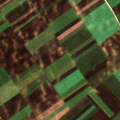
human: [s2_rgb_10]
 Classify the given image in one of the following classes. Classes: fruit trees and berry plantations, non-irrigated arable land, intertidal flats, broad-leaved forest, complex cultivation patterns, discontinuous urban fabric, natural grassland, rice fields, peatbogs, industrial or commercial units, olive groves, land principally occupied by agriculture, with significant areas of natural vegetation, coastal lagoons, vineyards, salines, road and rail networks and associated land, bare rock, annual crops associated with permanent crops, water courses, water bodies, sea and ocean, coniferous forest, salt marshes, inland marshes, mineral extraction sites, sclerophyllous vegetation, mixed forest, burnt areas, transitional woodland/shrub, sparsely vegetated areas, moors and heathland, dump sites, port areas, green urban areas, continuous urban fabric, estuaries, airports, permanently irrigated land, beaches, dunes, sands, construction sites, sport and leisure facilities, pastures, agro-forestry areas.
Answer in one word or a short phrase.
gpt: non-irrigated arable land